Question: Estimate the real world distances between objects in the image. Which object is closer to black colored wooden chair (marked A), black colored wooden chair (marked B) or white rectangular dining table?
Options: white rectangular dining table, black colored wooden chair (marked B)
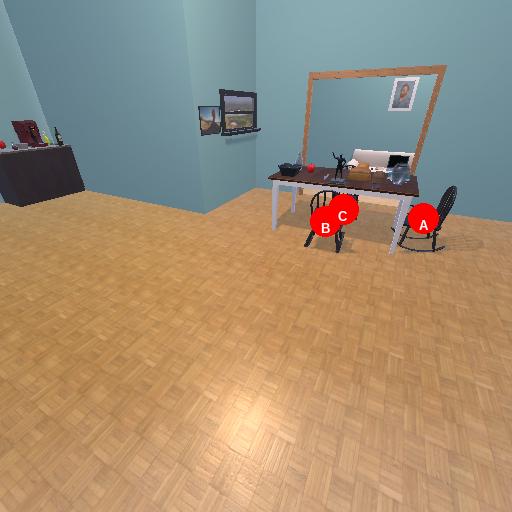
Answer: white rectangular dining table